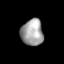
Tissue: lung
Cell type: Smooth muscle cells
Senescence score: 0.581
Nuclear area (px): 570
Mean DAPI intensity: 162.811